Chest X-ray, PA view. Patient: 59 years old, sex M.
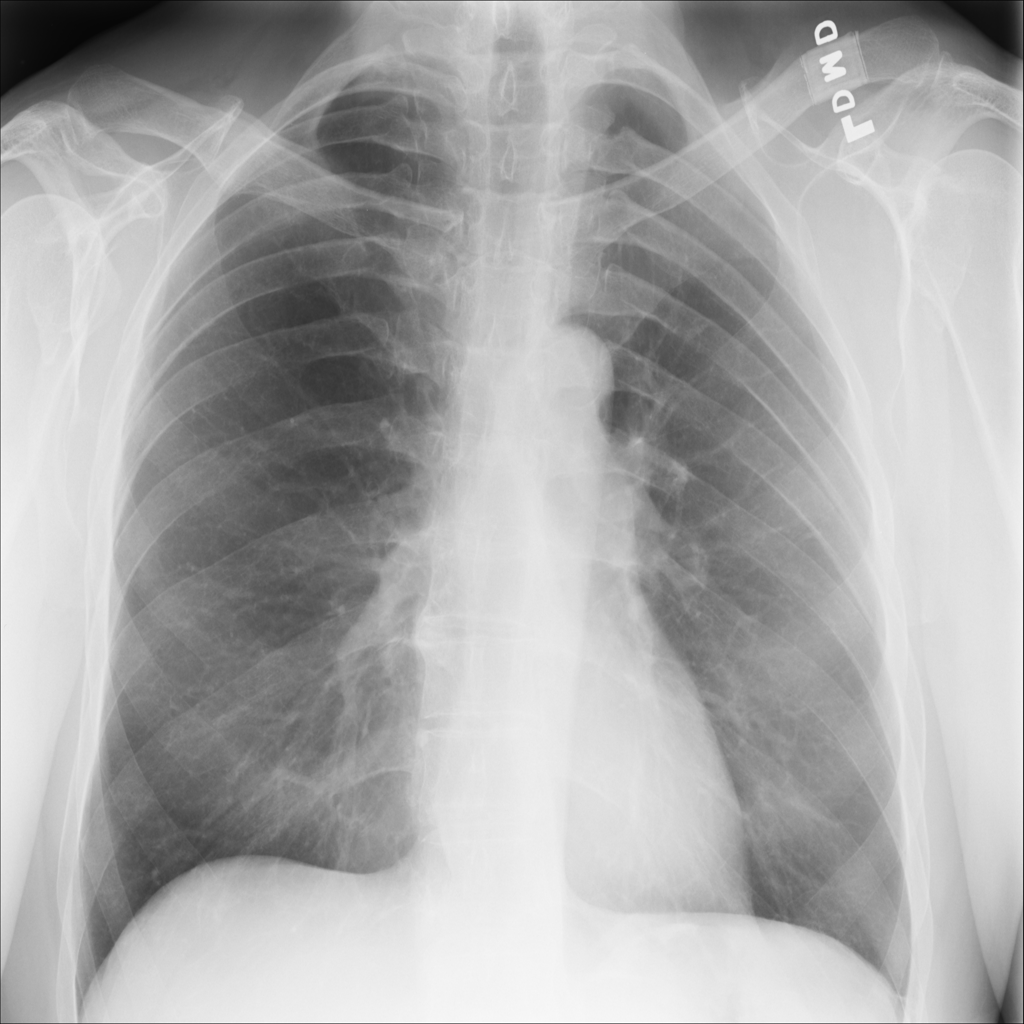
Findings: Atelectasis